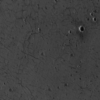
Label: not_dusty